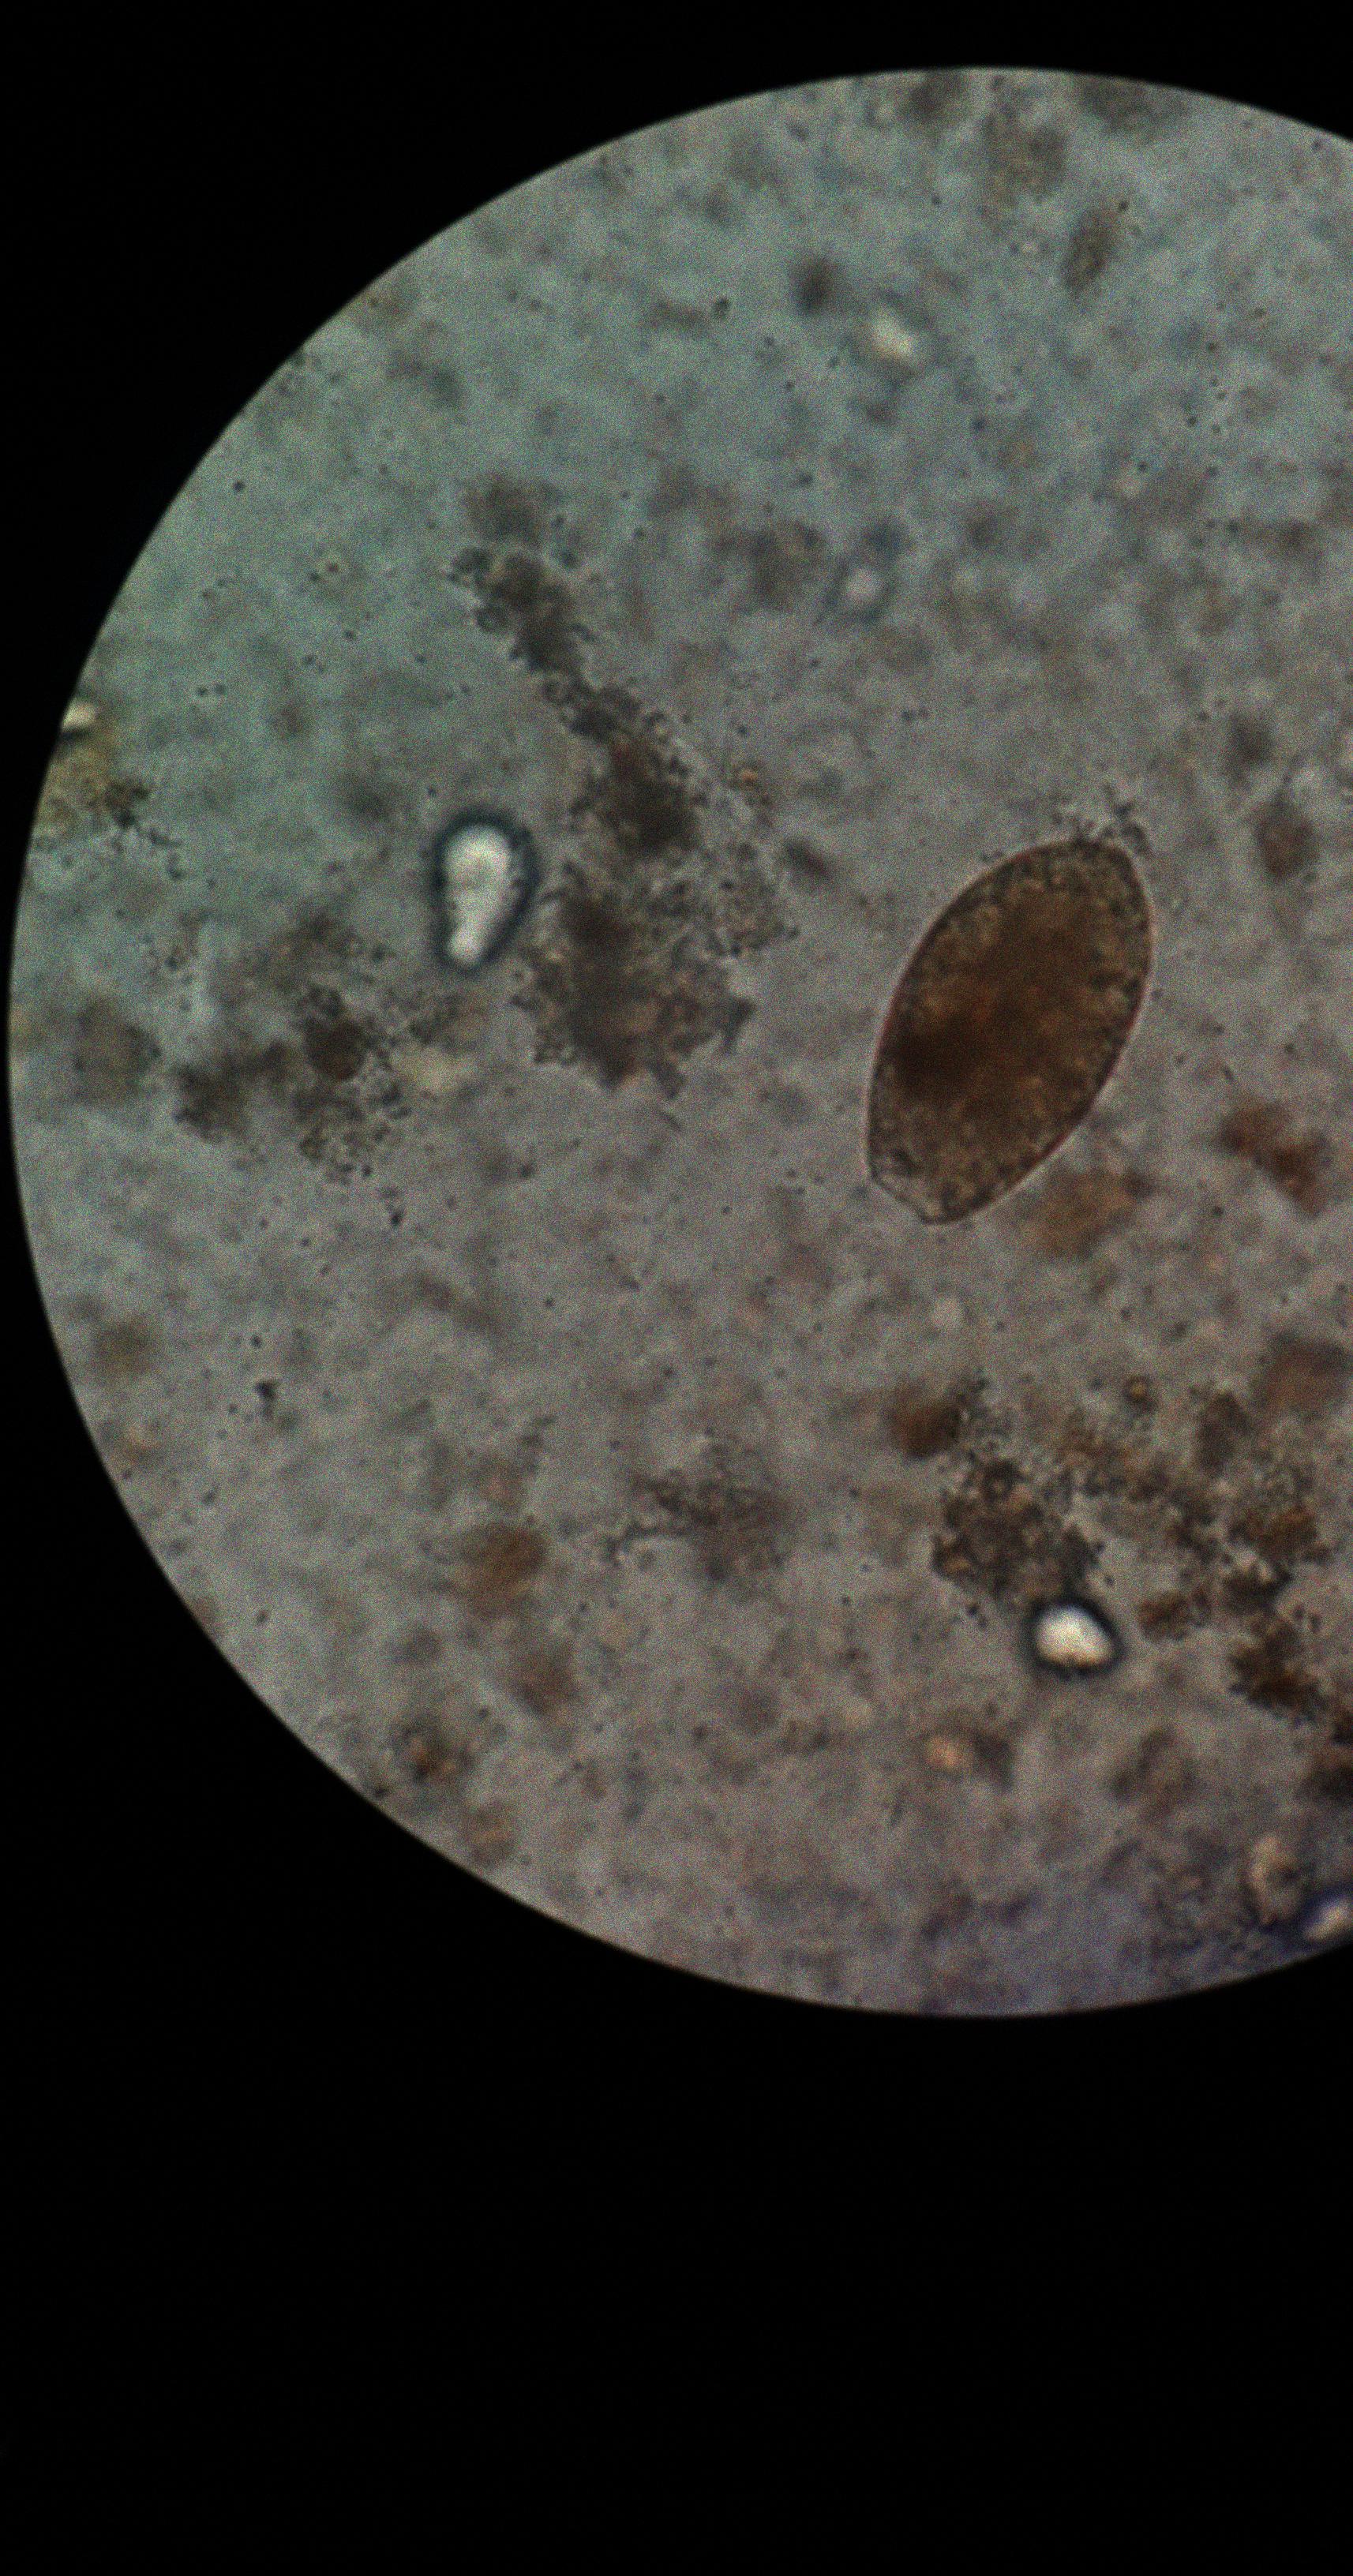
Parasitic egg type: Fasciolopsis buski